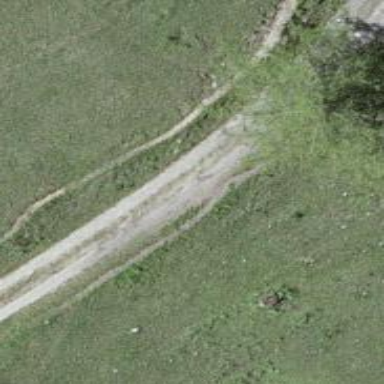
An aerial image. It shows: Track with grade 2 gravel surface.